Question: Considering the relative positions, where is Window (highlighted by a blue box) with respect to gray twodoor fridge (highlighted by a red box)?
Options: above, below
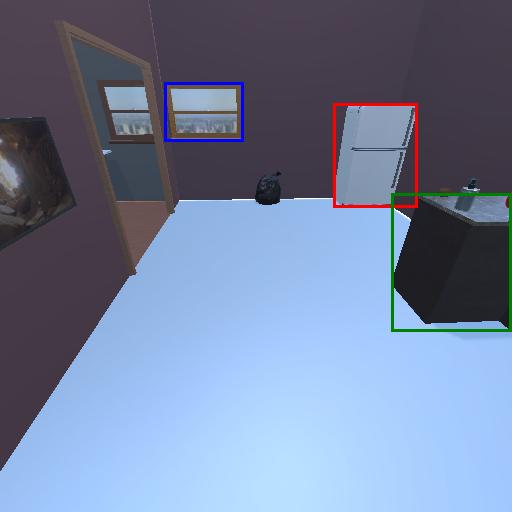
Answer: above